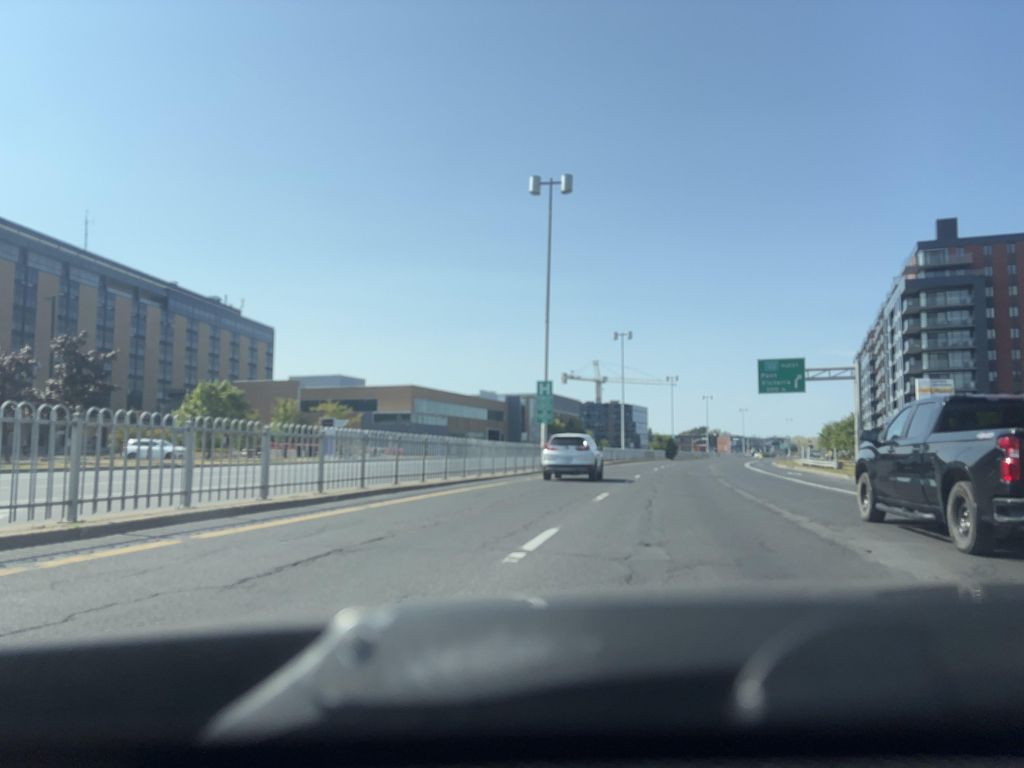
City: montreal